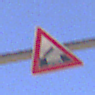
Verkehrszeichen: BeweglicheBruecke
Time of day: Midday
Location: Outdoor (Nature)
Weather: Clear
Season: NotSpecified
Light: Natural